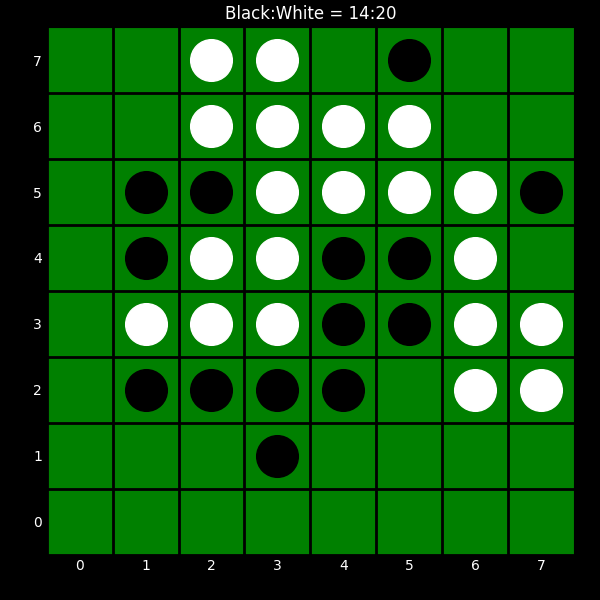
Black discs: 14
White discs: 20